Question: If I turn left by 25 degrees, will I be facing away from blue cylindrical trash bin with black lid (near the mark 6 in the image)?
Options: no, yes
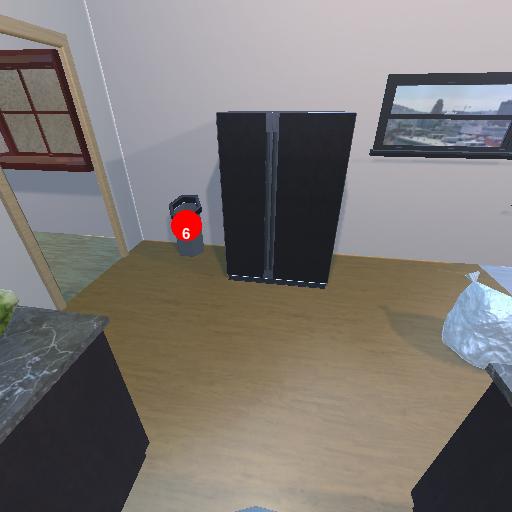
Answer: no